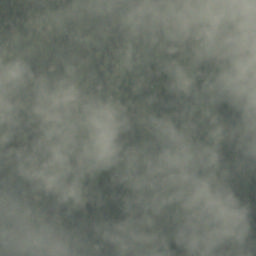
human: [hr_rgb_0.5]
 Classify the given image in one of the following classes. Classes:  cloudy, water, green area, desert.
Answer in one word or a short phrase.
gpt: cloudy